RGB frame:
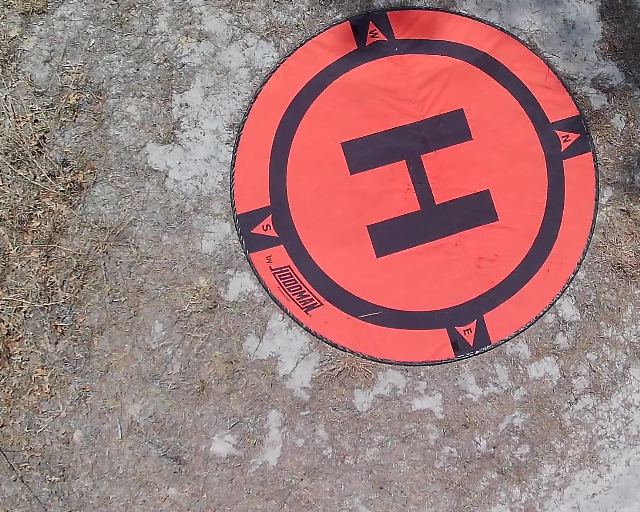
Thermal frame:
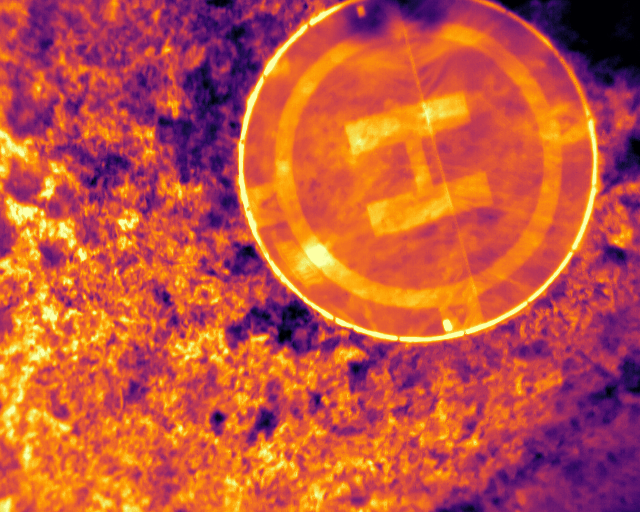
Captured: 2026-02-26 02:33:34
Pixels at or above 80 °C: 0 (fraction of frame: 0)